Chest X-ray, AP view. Patient: 37 years old, sex M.
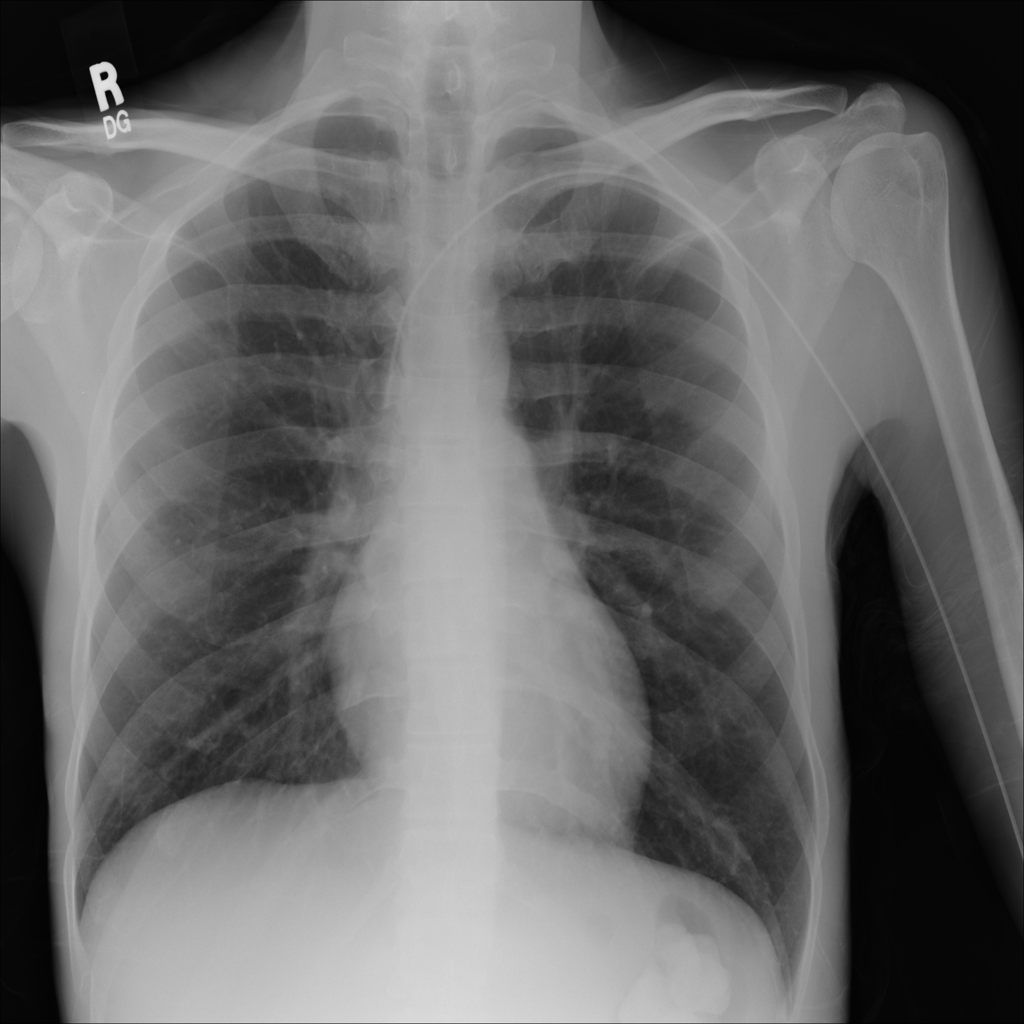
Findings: No Finding